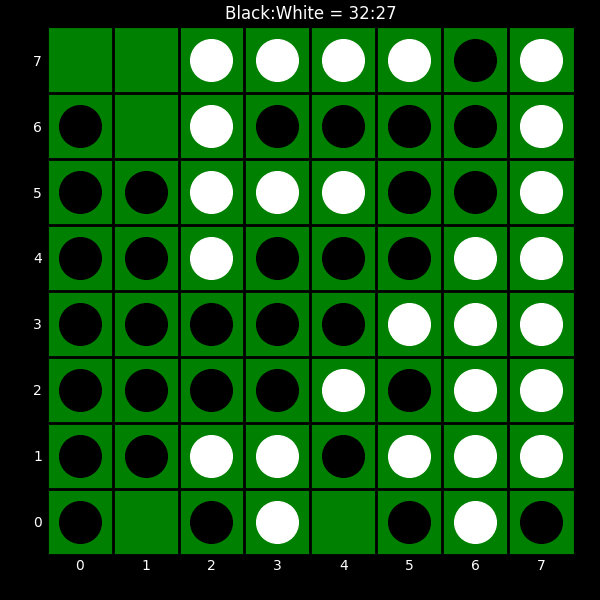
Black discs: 32
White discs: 27